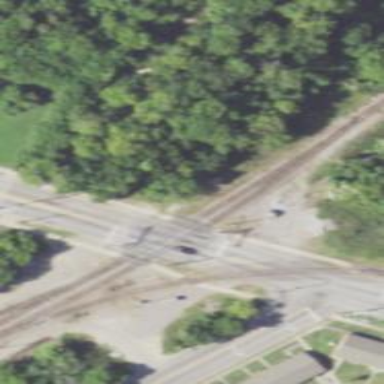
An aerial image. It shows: Level crossing along the railway.